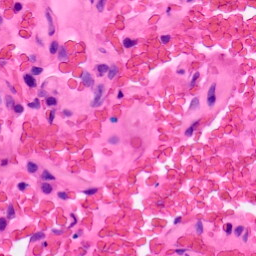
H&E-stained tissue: Lung